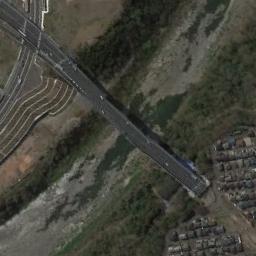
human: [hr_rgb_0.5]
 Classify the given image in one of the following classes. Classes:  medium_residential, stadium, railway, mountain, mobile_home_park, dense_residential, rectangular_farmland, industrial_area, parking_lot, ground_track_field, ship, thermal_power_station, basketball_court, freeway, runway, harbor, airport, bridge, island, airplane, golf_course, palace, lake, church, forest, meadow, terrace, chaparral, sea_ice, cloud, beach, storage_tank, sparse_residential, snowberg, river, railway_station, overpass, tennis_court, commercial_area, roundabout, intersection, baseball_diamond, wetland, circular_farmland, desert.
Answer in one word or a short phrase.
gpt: bridge